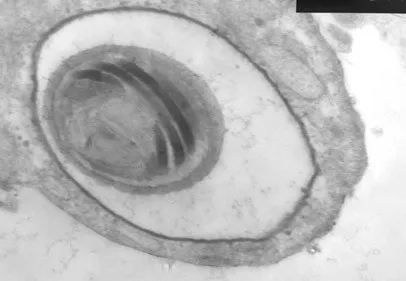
Inset shows an electron lucent thick capsule with a single nucleus and 11 - 13 tubules in the cytoplasm.
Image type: pathology (gram)